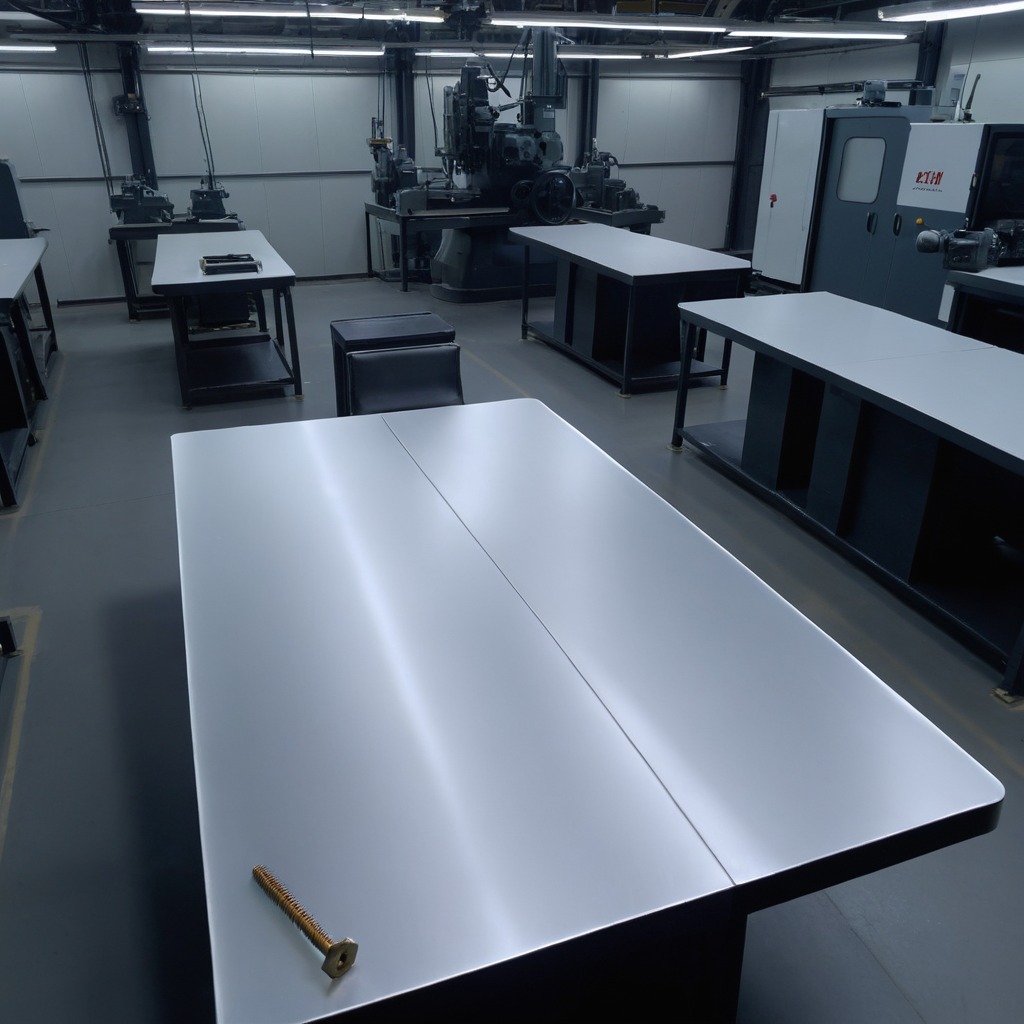
A metal screw lies on the tabletop.